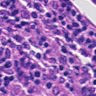
Metastatic tissue present: no